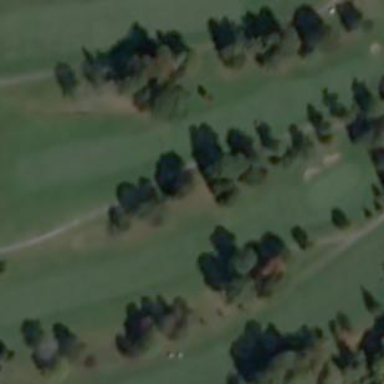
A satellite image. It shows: Golf fairway surrounded by grass.